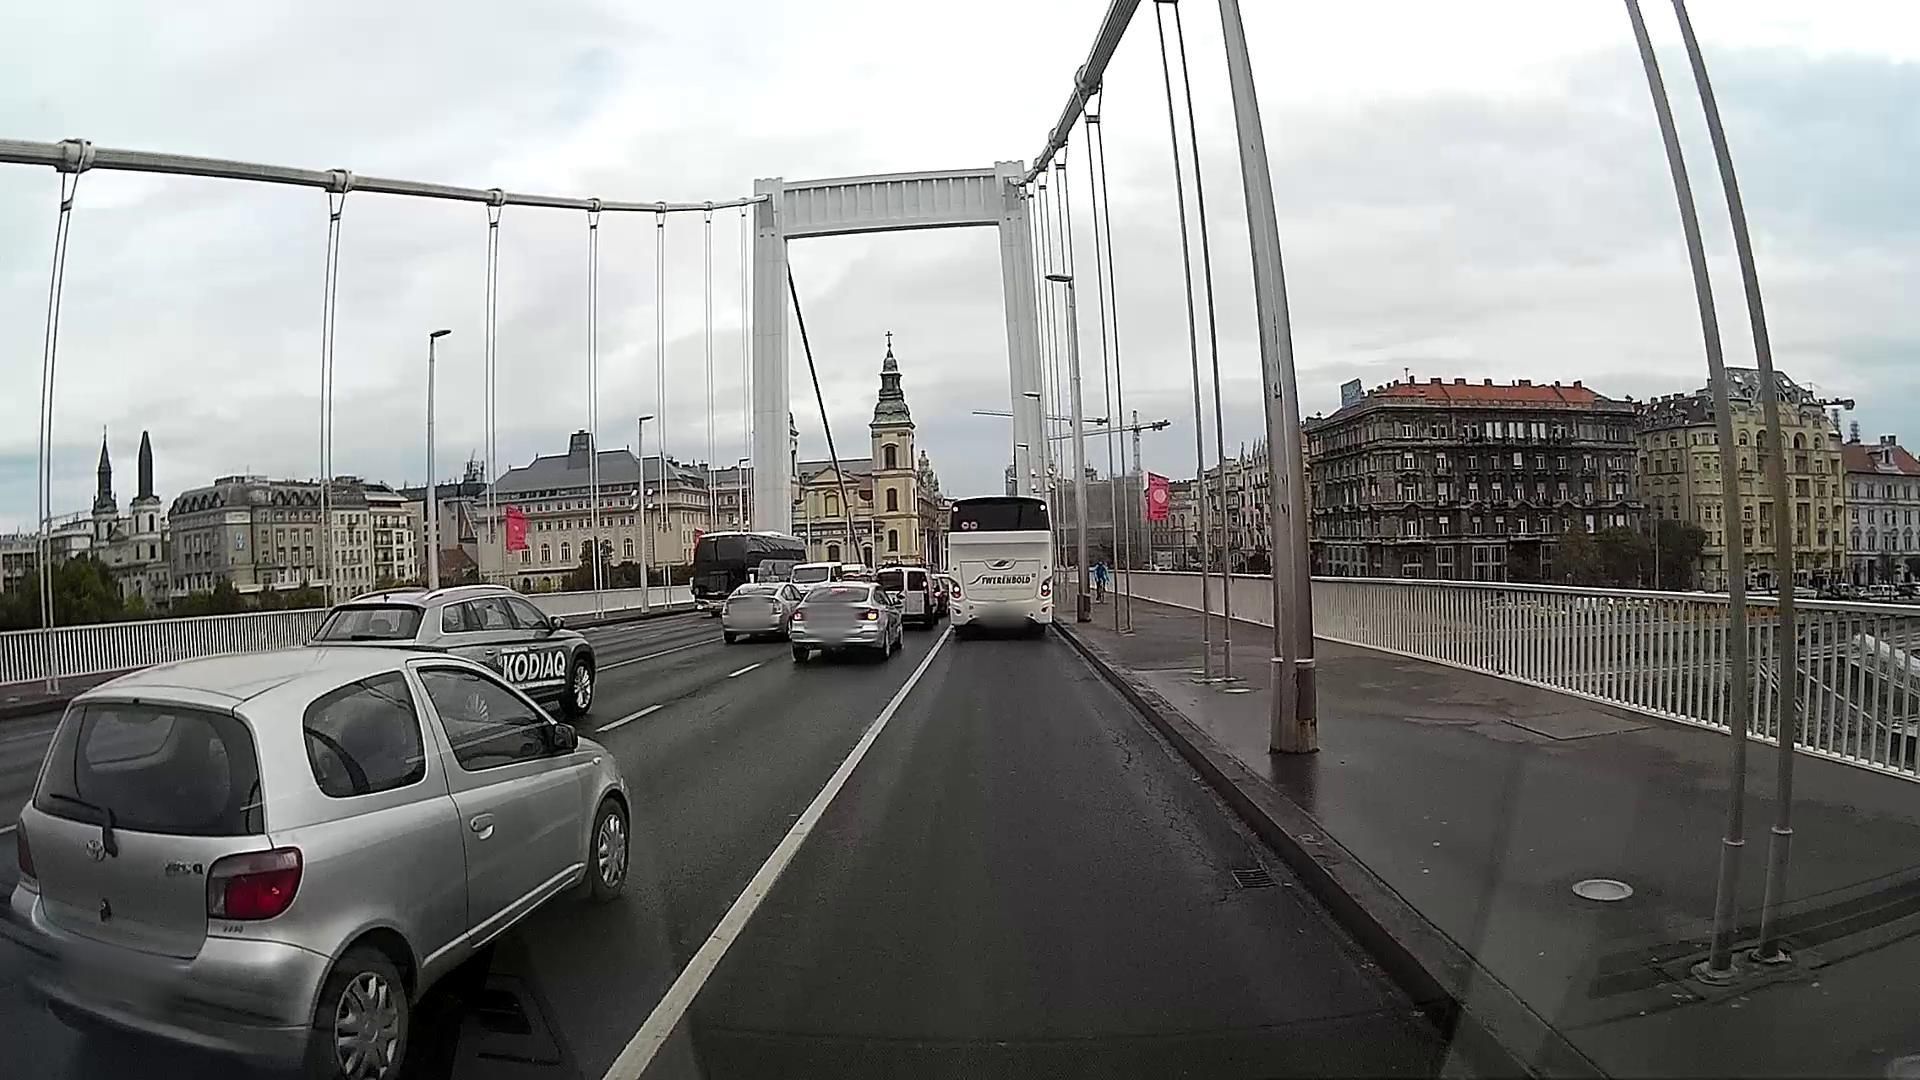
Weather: cloudy
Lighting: day
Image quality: good
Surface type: driving surface
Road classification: primary
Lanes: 7, 6
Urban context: urban centre
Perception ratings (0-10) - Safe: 4.64, Lively: 3.86, Beautiful: 6.54, Boring: 5.16, Depressing: 3.37, Wealthy: 7.4